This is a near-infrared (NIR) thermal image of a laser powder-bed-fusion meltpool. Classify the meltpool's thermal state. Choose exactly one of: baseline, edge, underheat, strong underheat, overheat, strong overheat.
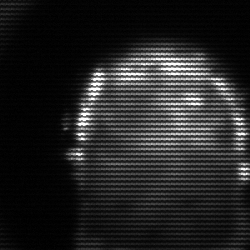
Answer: baseline